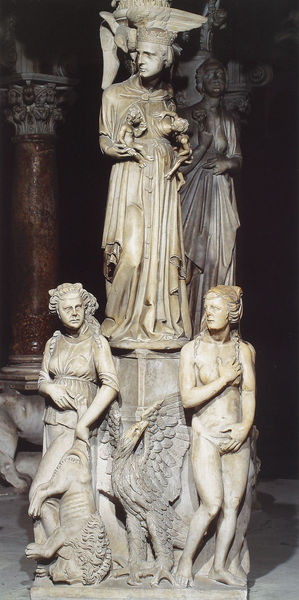
Titel: Kanzel
Künstler: Giovanni Pisano
Standort: Pisa, Dom (EU - I - Toskana)
Schlagwörter: adler, akt, gruppe, körper, mann, nackt, vogel, frauen, brust, frau, marmor, säule, weiss, rot, tier, tiere, arme, falten, sockel, stehen, stein, kirche, figur, gewand, haare, gewänder, kind, krone, kinder, skulptur, beine, italien, figuren, stuck, bildhauerei, plastik, adam, eva, babys, stillen, personifikation, kapitell, statuen, kanzel, greif, königin, löwe, erschlagen, drache, skultpur, figurengruppe, zwillinge, caritas, pisano, asler